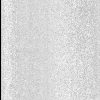
Atmospheric dust classification: dusty